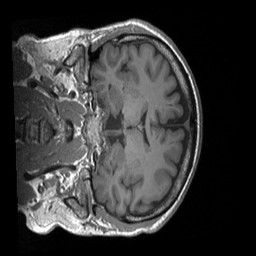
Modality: T1w
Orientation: coronal
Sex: male
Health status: ill
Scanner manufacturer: siemens
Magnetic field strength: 3 T
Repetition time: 1.66 s
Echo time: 0.00254 s